一年级 · 计数

左图是一个（）边形。

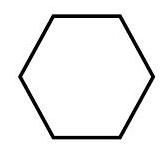
A、四
B、五
C、六

答案: C
解析: 解C; 图形共有六条边, 所以是六边形。